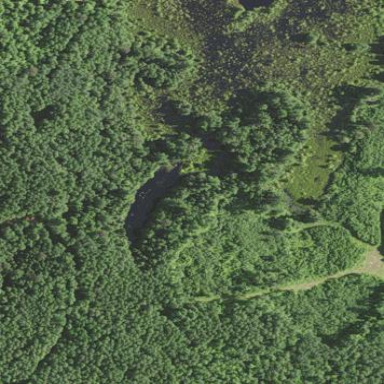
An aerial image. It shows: Serene pond surrounded by nature.